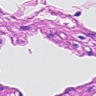
Metastatic tissue present: no